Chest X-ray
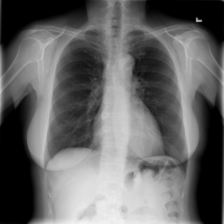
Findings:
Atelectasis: negative
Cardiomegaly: negative
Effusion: negative
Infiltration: negative
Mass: negative
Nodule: negative
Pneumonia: negative
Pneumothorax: negative
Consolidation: negative
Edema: negative
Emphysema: negative
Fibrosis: negative
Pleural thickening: negative
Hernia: negative